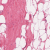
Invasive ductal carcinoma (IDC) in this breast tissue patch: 0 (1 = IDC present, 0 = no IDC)